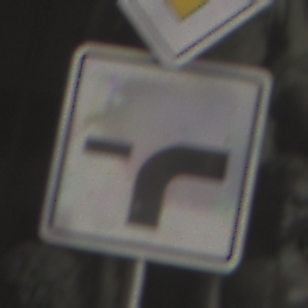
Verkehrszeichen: VerlaufVorfahrtsstrasse9
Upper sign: Vorfahrtsstrasse
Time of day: MorningAfternoon
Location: Outdoor (Urban)
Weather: PartlyCloudy
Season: NotSpecified
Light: Natural